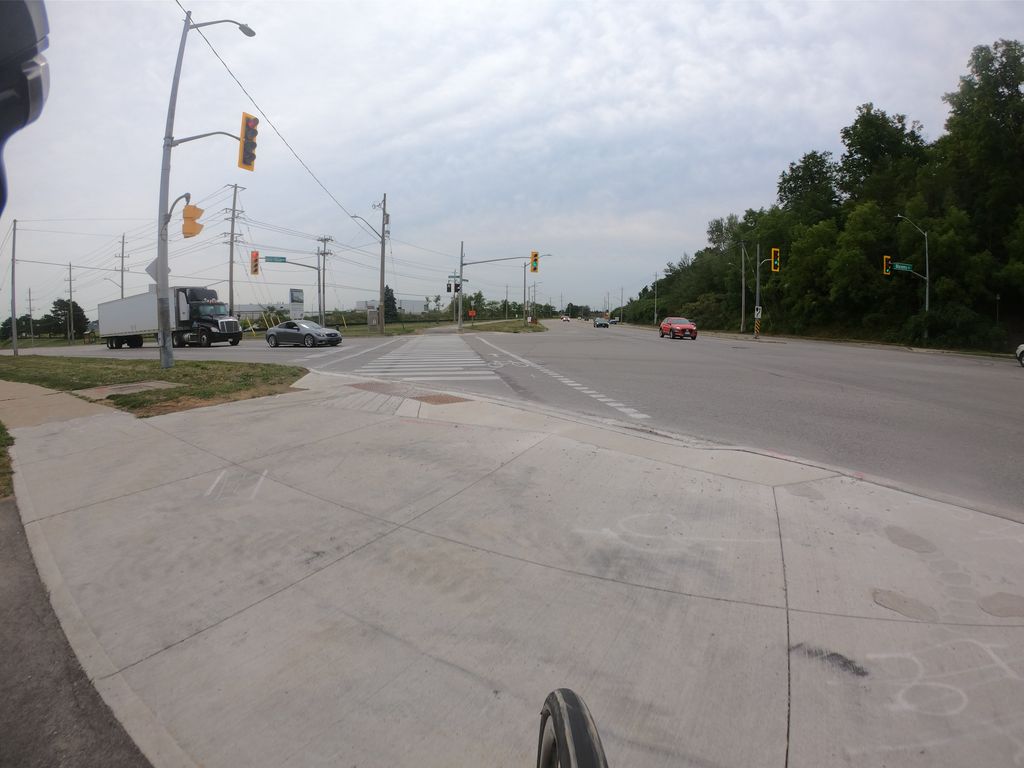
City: kitchener-waterloo